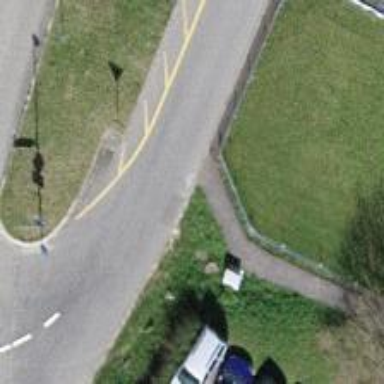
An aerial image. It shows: Residential road with sidewalk.